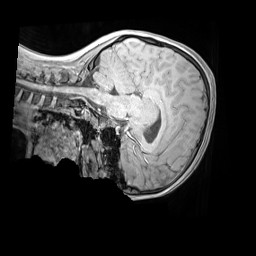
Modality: MP2RAGE
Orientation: sagittal
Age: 9
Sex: female
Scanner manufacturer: siemens
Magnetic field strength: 3 T
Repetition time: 4 s
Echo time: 0.00303 s